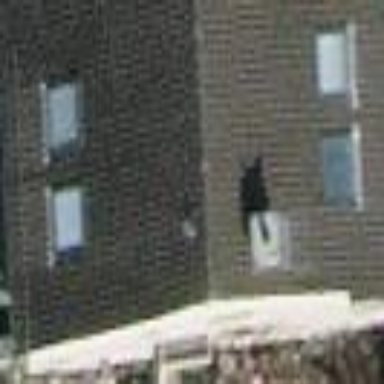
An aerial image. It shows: Gabled roof apartments building.